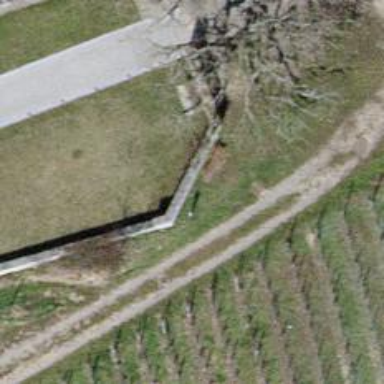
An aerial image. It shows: Stone wall as barrier.